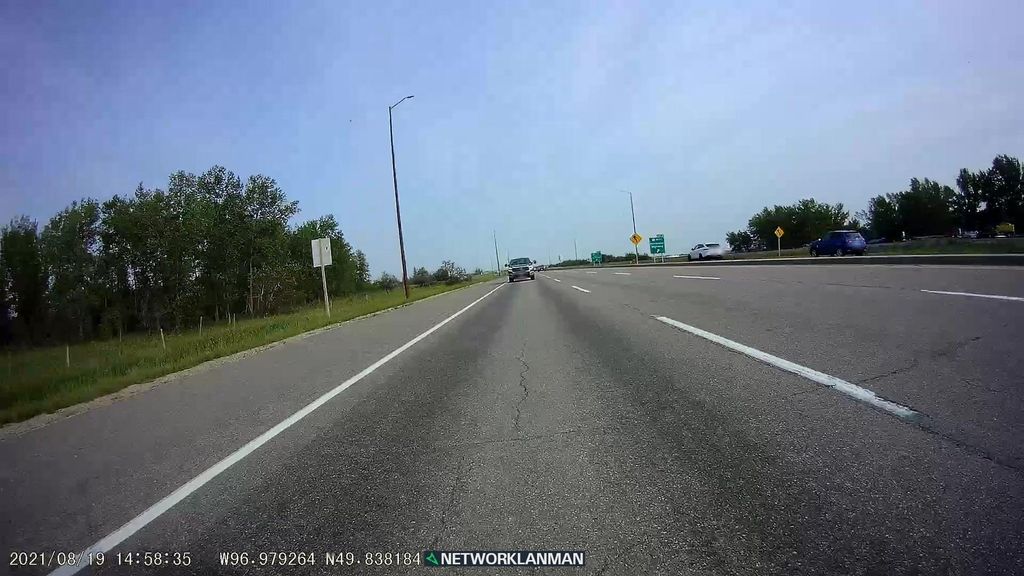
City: winnipeg